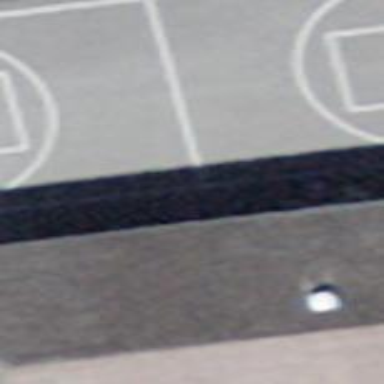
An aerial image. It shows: Asphalt basketball court on pitch.